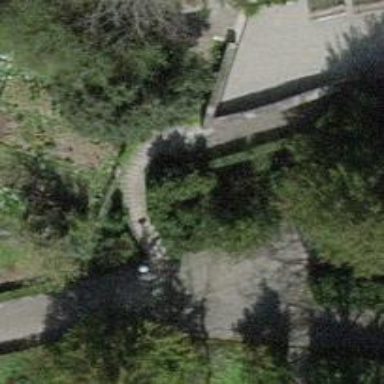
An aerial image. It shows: Flight of steps with sett surface.